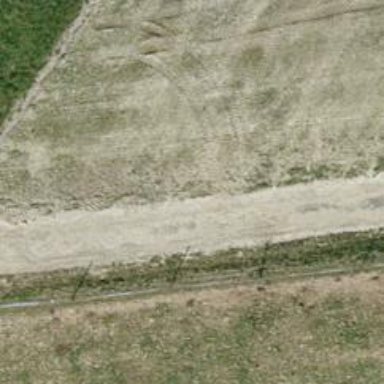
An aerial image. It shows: Agricultural track with grade3 tracktype.